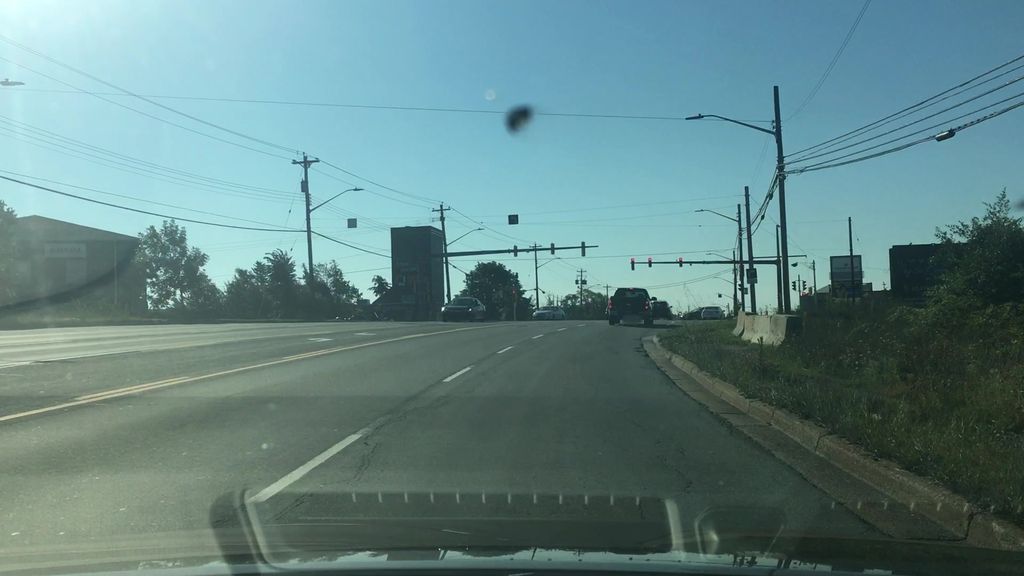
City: halifax